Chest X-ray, PA view. Patient: 27 years old, sex F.
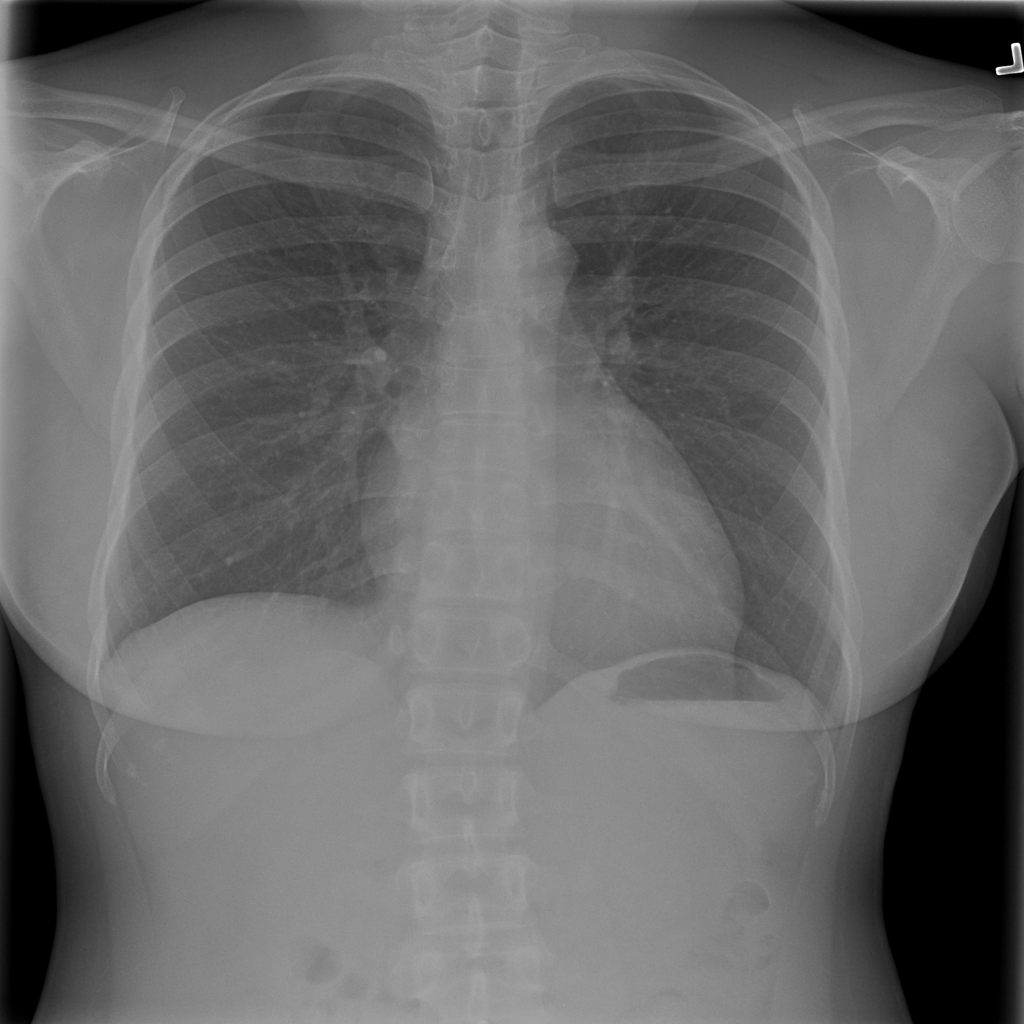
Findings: No Finding